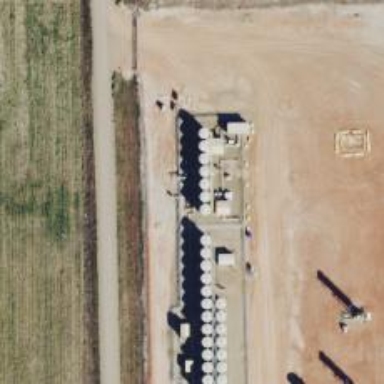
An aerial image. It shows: Storage tank with man-made structure.